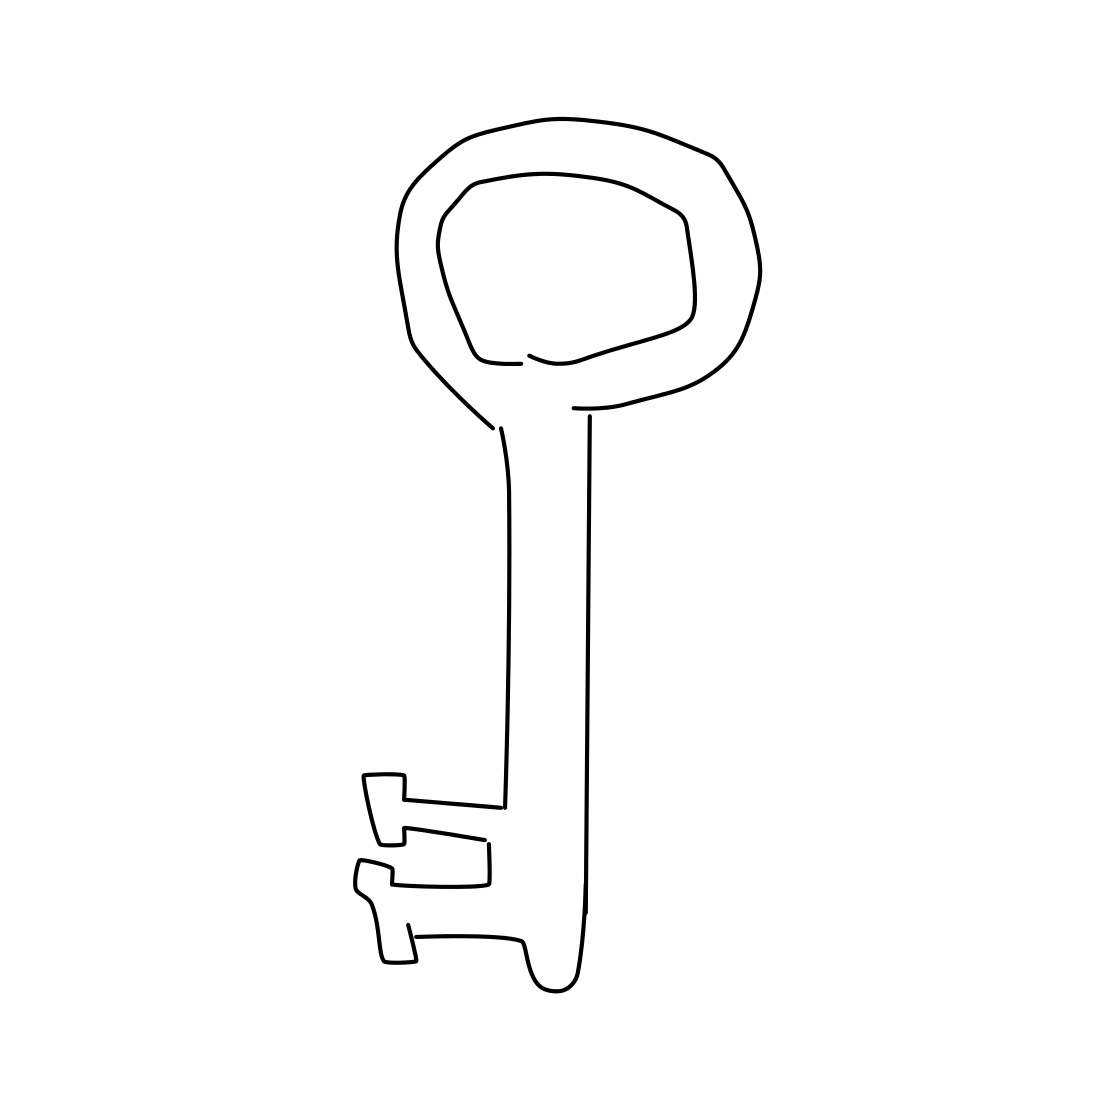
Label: key